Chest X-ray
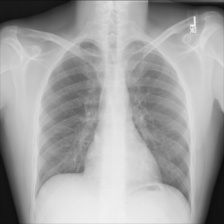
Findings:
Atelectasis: negative
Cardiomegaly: negative
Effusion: negative
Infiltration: negative
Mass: negative
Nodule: negative
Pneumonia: negative
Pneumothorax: negative
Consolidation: negative
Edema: negative
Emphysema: negative
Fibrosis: negative
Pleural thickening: negative
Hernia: negative